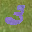
Label: 3